Question: <URL>
Ideally, between border-top and border-bottom, I'd like to have 3 portfolio thumbnails, a divider(.png), and 3 blog thumbnails. Below the far right of each section should be '...'(next.png).

Currently, there is a random border directly on top of "Recent Work" that shouldn't be there and the '...' button for 'Recent Blog' is below the border-bottom. What is causing this/how do I remedy?
Everything was fine before I switched out the HTML for php..
'''
<?php if ($portfolio_query->have_posts()) : ?>
<div id="recent">
<div id="recent-work">
<p><span>Recent Work</span></p>
<?php while ( $portfolio_query->have_posts() ) : $portfolio_query->the_post(); ?>
<a href="<?php the_permalink(); ?>"><?php the_post_thumbnail( array(130,130) ); ?></a>
<?php endwhile; ?>
<div class="next"><a href="http://www.frshstudio.com/blog/"><img src="<?php echo get_template_directory_uri(); ?>/img/next.png" alt="next" id="next" /></a></div>
</div><!-- end recent-work -->
<?php endif; ?>
<div class="divider">
<img src="<?php echo get_template_directory_uri(); ?>/img/divider.png" alt="Section divider" id="divider" />
</div><!-- end divider -->
<?php if ($blog_query->have_posts()) : ?>
<div id="recent">
<div id="recent-blog">
<p><span>Recent Blog</span></p>
<?php while ( $blog_query->have_posts() ) : $blog_query->the_post(); ?>
<a href="<?php the_permalink(); ?>"><?php the_post_thumbnail( array(130,130) ); ?></a>
<?php endwhile; ?>
<div class="next"><a href="http://www.frshstudio.com/work/"><img src="<?php echo get_template_directory_uri(); ?>/img/next.png" alt="next" id="next" /></a></div>
</div><!-- end recent-blog -->
<?php endif; ?>
'''
&
'''
#recent {
border-top: 1px solid #202020;
padding-bottom: 40px;
padding-top: 40px;
}
#recent .divider {
display: block;
float: left;
margin-left: 20px;
padding-bottom: 20px;
}
#recent #recent-work {
display: block;
float: left;
position:relative;
}
#recent #recent-work p {
padding-bottom: 20px;
}
#recent #recent-work p span {
font-family: nevis-webfont;
font-size: 112.5%;
font-weight: normal;
letter-spacing: 1px;
text-transform: uppercase;
}
#recent #recent-work a {
padding-bottom: 40px;
padding-right: 20px;
}
#recent #recent-blog {
display: block;
float: right;
position:relative;
}
#recent #recent-blog p {
padding-bottom: 20px;
}
#recent #recent-blog p span {
font-family: nevis-webfont;
font-size: 112.5%;
font-weight: normal;
letter-spacing: 1px;
padding-left: 20px;
text-transform: uppercase;
}
#recent #recent-blog a {
padding-bottom: 40px;
padding-left: 20px;
}
#recent .next {
position: absolute;
bottom: -40px;
right: 0px;
}
'''
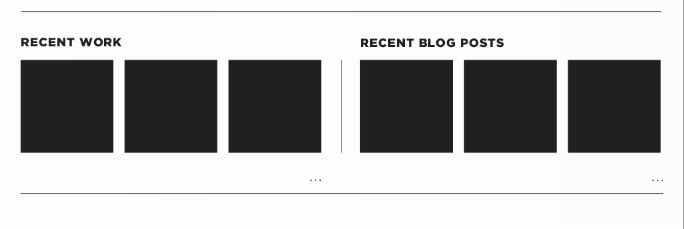
Answer: Try adding a closing '</div>' to close your first '<div id="recent">'
I think you are unintentionally nesting '<div id="recent">....<div id="recent">' without closing either of them